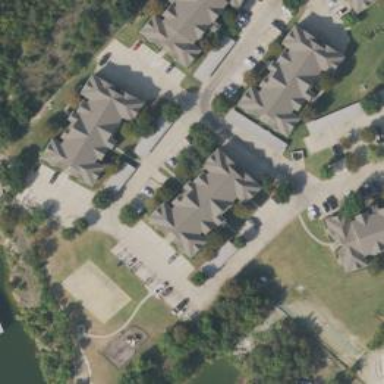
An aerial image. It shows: View of apartment building.